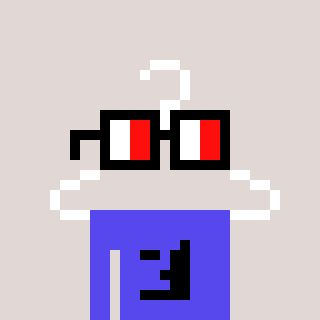
a pixel art character with square glasses with black frames and red eyes, a hanger-shaped head and a computerblue-colored body on a warm background